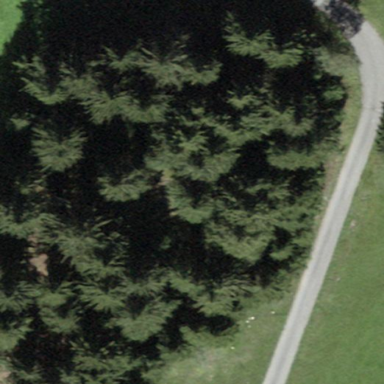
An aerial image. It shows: Forest with needle-leaved trees.